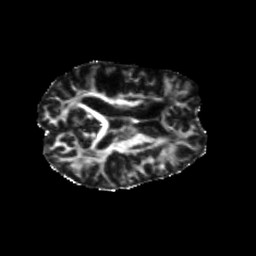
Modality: FA
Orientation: axial
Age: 46
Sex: male
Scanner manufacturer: siemens
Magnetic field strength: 3 T
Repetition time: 5.25 s
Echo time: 0.08 s